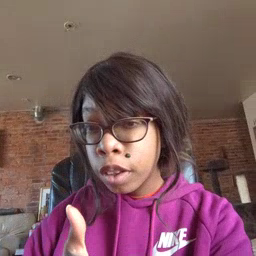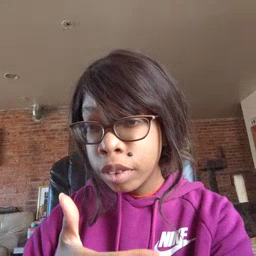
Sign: brother